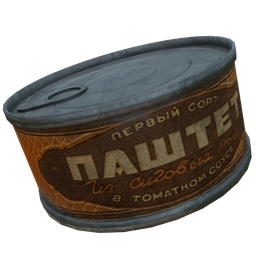
Label: tools